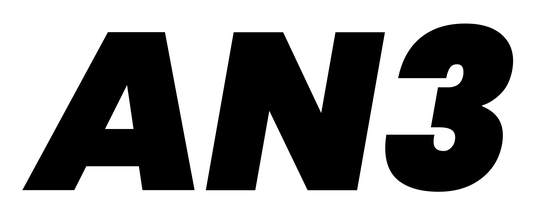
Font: Poppins-BlackItalic